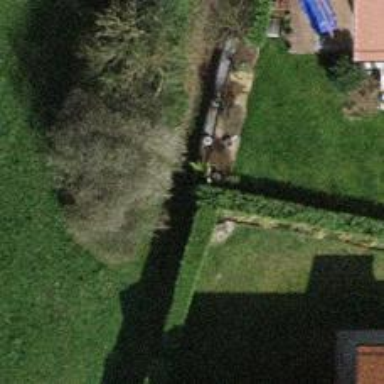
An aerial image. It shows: Hedge barrier.